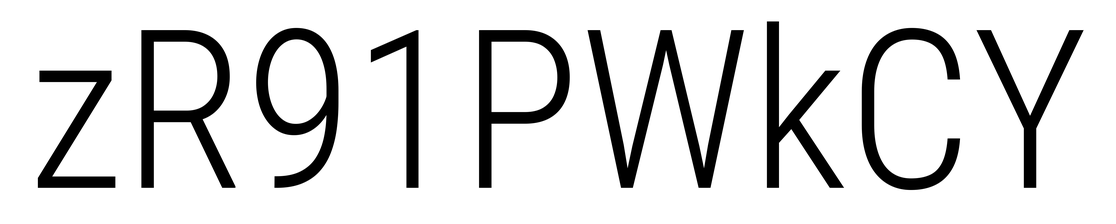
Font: Roboto_Condensed_Light